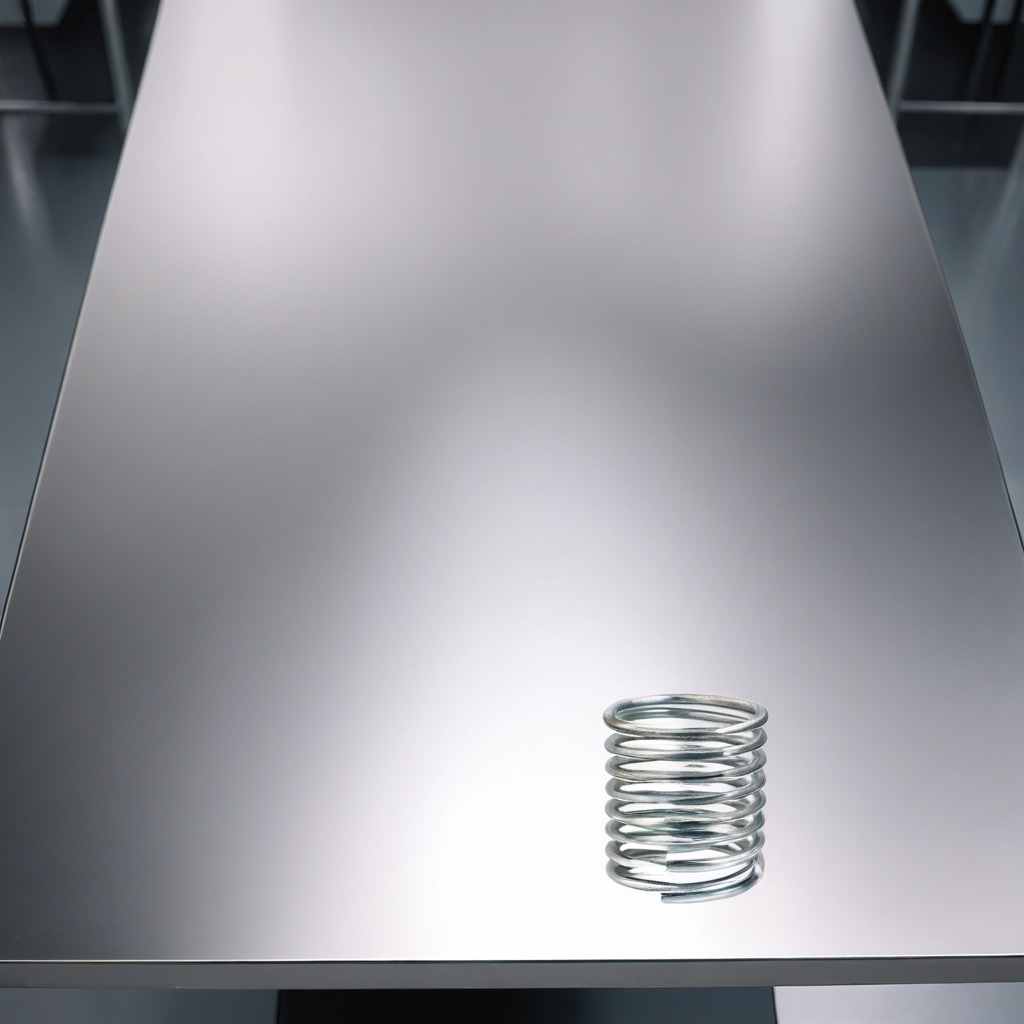
A coiled metal spring is lying on the stainless steel table in a high-end prototyping lab.